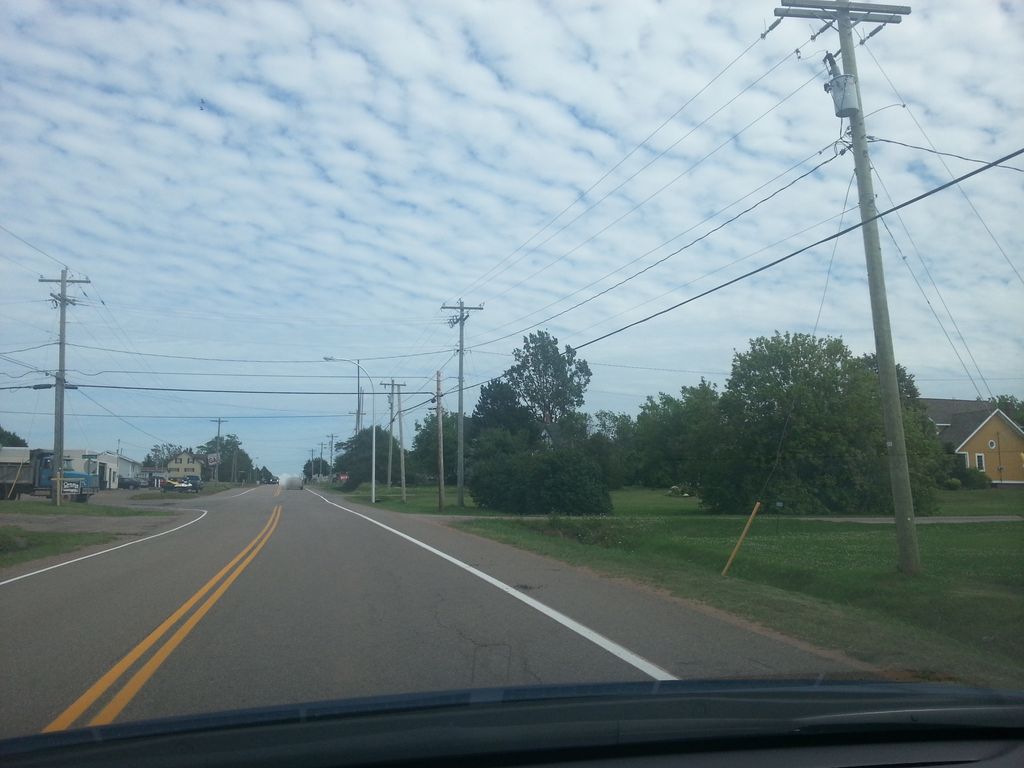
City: charlottetown